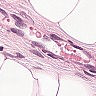
Metastatic tissue present: yes